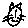
Label: cat